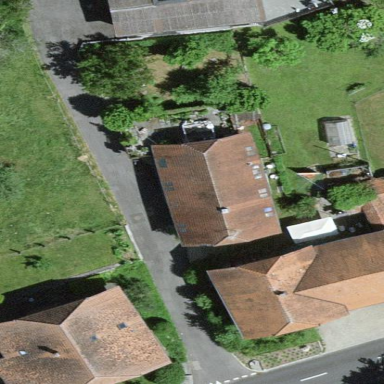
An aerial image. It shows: Residential building.